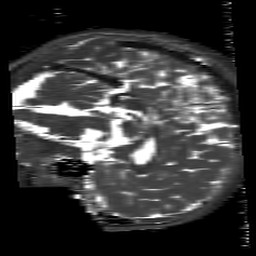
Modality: T2map
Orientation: sagittal
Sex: female
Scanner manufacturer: siemens
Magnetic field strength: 3 T
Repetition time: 4 s